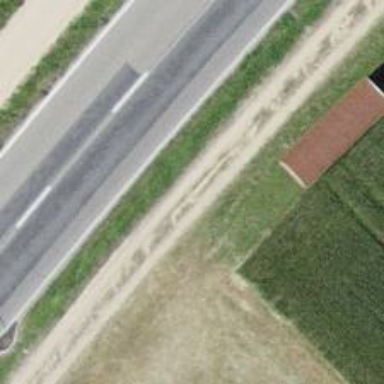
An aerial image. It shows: Cycleway with gravel surface.